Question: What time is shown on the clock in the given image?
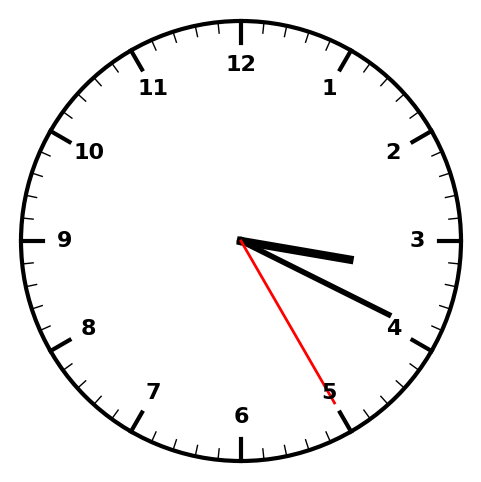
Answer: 03:19:25